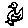
Label: bird